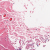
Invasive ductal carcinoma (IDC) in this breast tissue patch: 0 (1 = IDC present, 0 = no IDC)